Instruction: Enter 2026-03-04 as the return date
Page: home
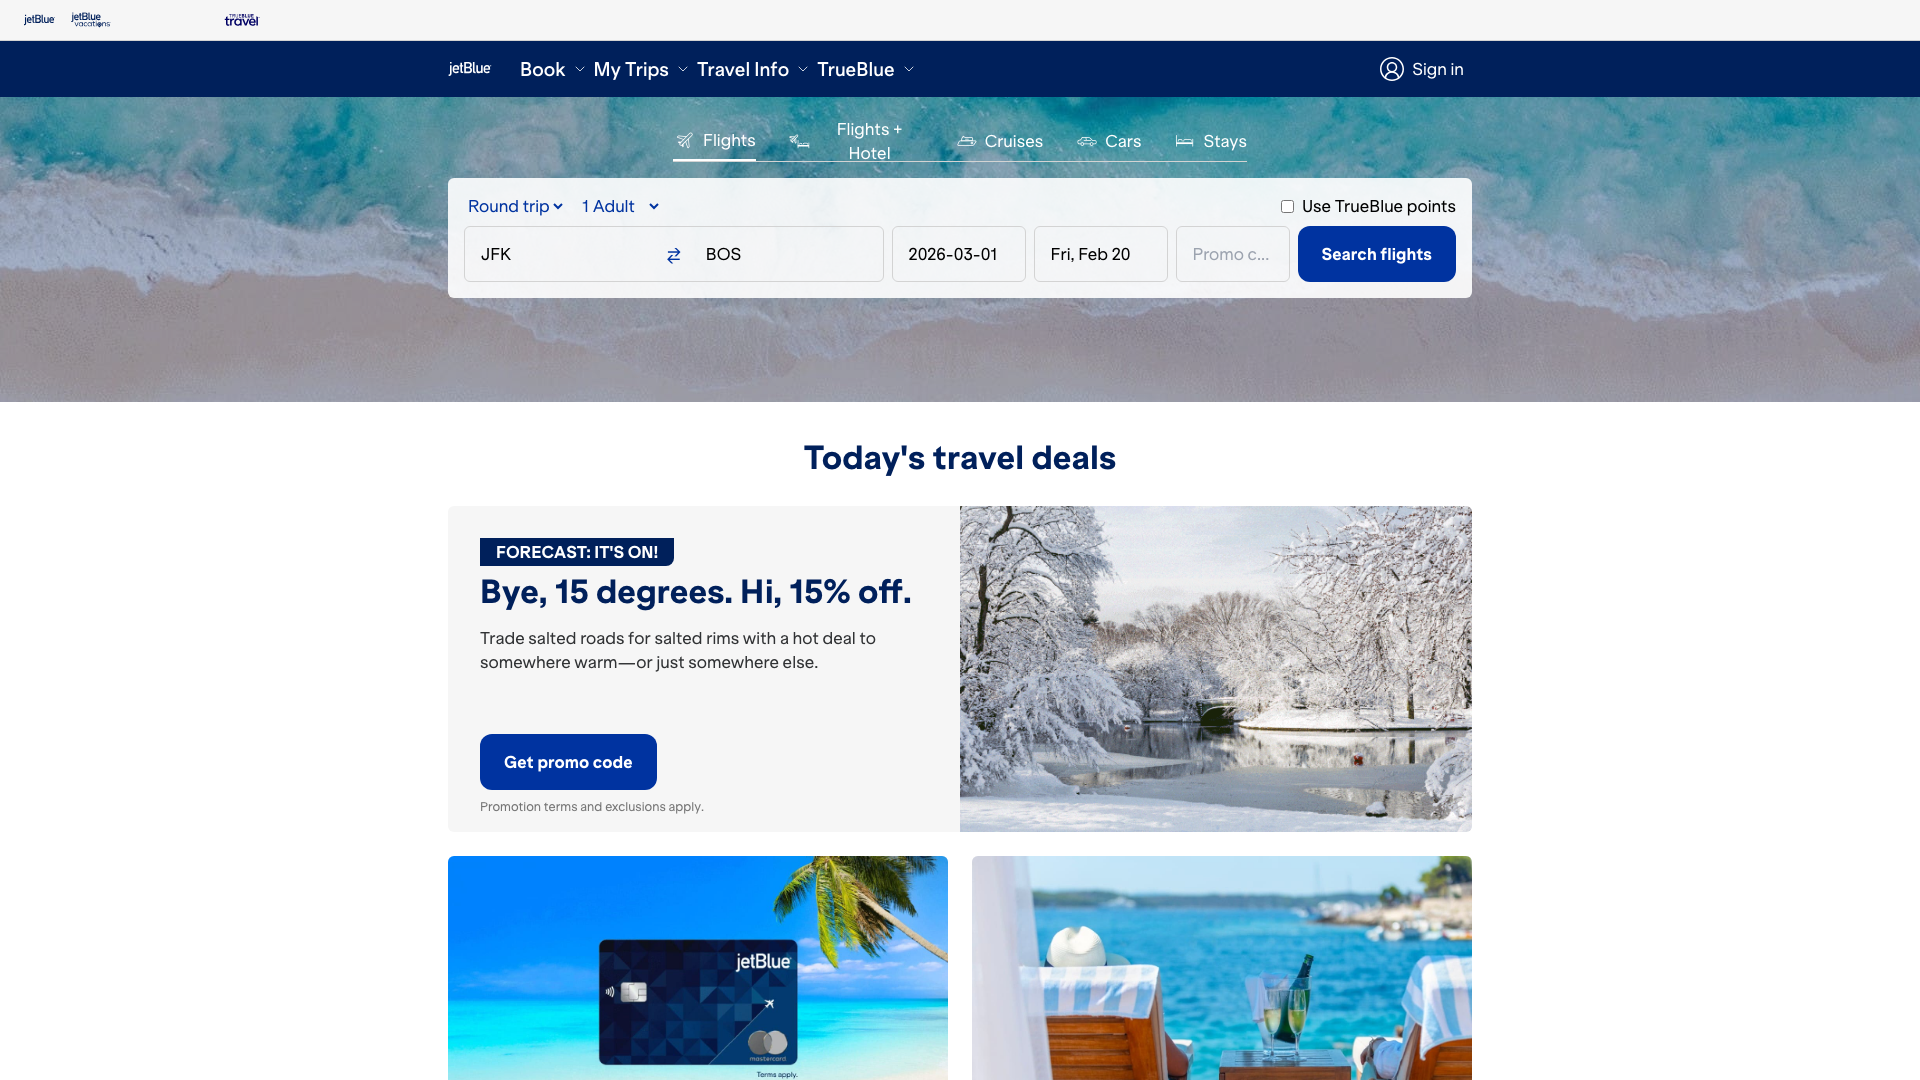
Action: type